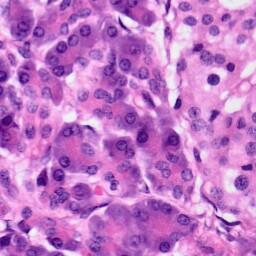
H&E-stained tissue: Pancreatic